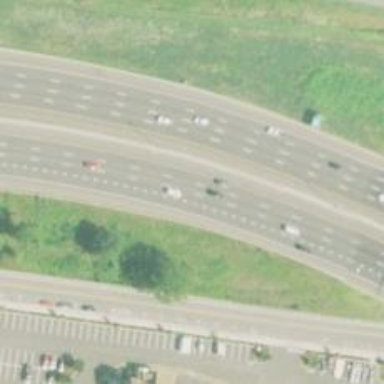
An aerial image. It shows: Asphalt motorway.